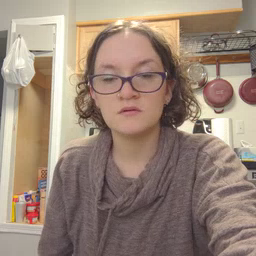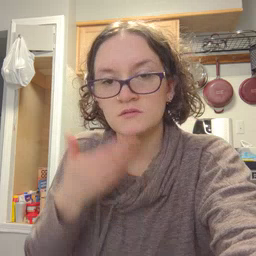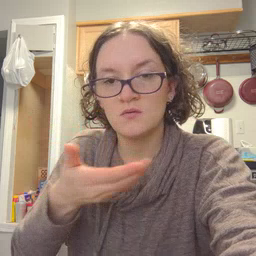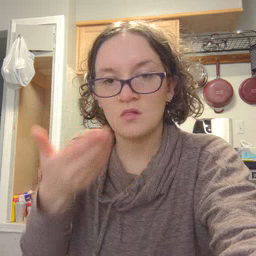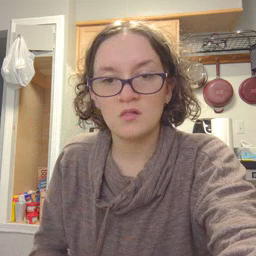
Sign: cereal